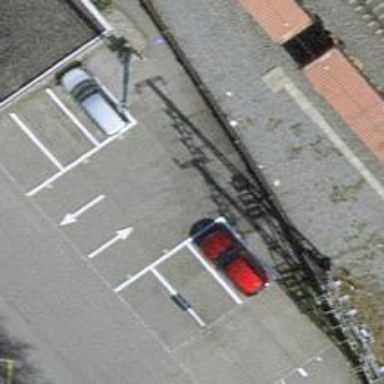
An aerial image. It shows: Parking area specifically designed for train park and ride services. The surface is designated for this purpose.